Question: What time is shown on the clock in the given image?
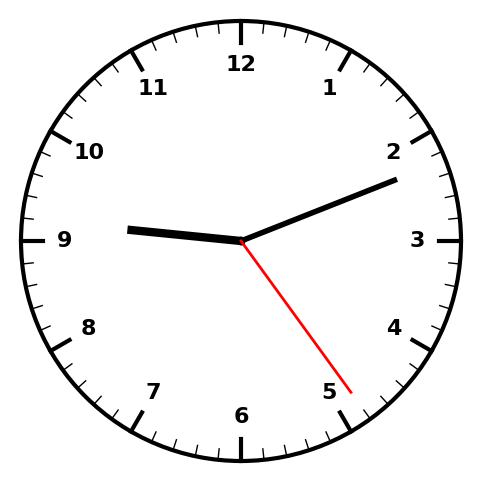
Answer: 09:11:24